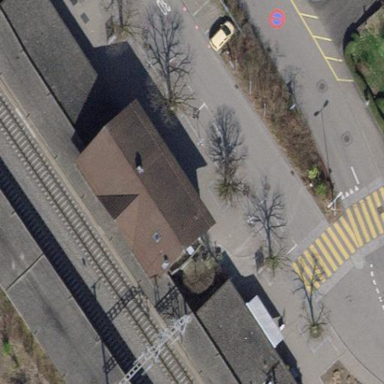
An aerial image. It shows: Train station building.